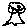
Label: tree